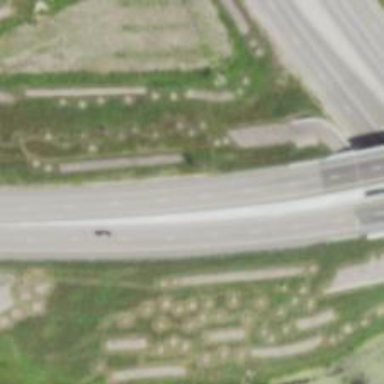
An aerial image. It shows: Asphalt motorway.